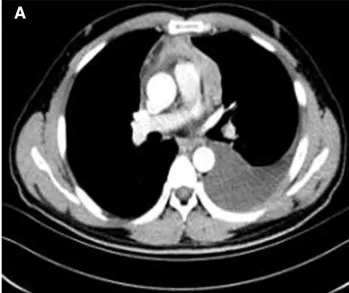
Contrast-enhanced CT scan demonstrated a 7.4 x 4.9 cm2 heterogeneous mass in the anterior mediastinum, where a large area cystic liquid existed, and multiple enlarged lymph nodes in the mediastinum.
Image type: radiology (ct)